Field crop: tomato
Growth stage: 1
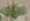
Species: solanum